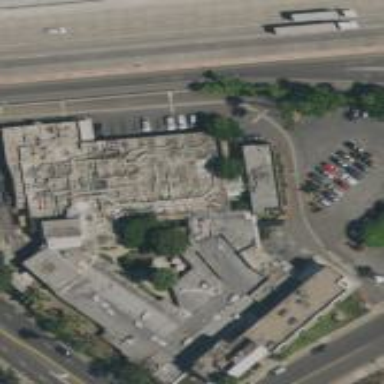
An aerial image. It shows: Healthcare facility identified as hospital.